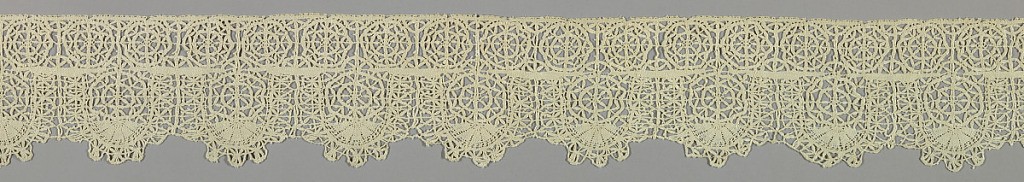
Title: Border
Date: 19th century
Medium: linen Technique: bobbin lace
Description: Deep border of bobbin lace has a repeating wheel pattern in the scallops and upper border.